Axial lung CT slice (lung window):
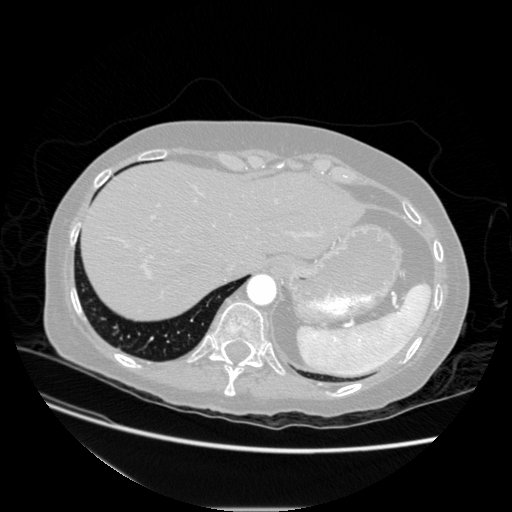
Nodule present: no